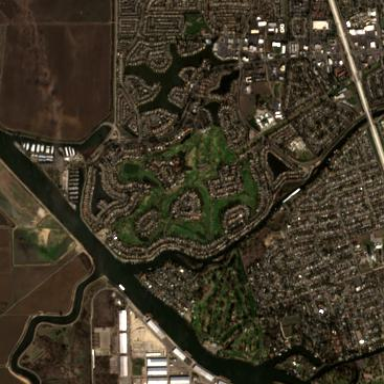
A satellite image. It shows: Golf course surrounded by greenery.